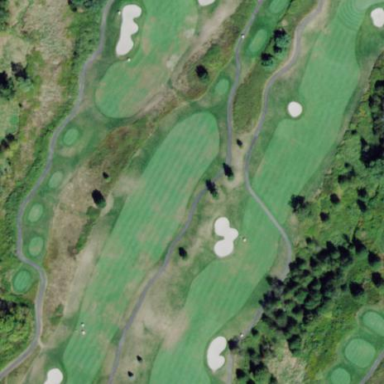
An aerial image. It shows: Golf fairway surrounded by grass.